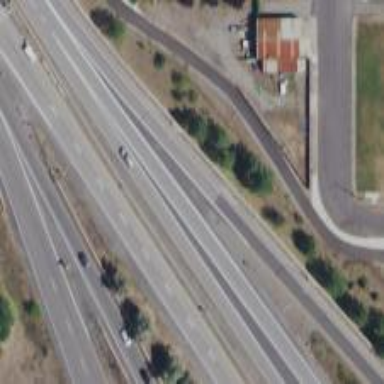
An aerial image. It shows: Asphalt motorway link.